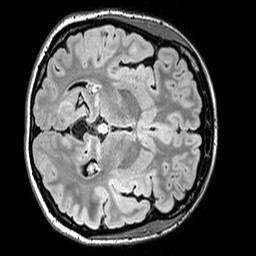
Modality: FLAIR
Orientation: axial
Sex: female
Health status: ill
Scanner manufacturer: siemens
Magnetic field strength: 3 T
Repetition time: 5 s
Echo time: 0.388 s